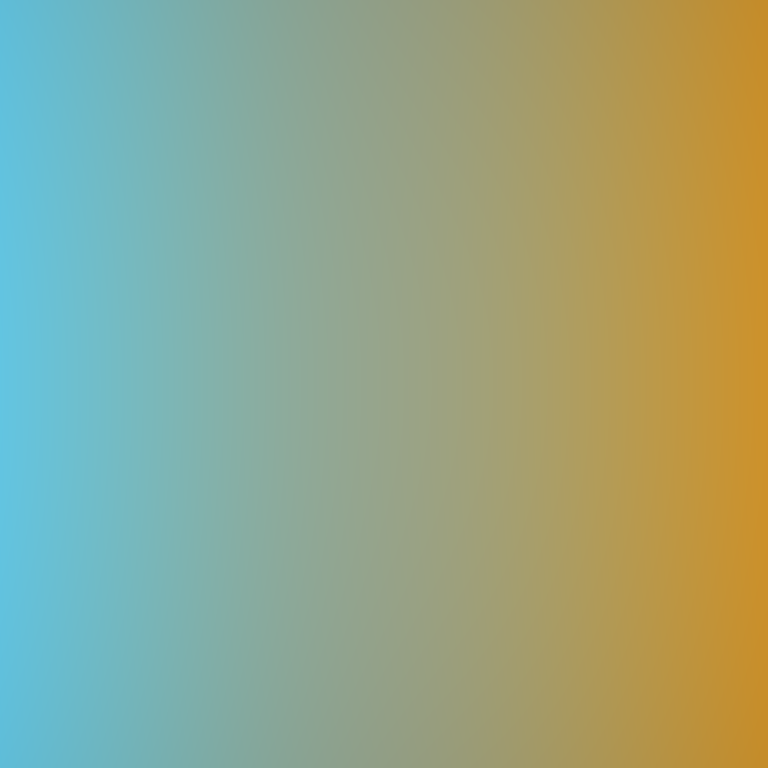
Abstract light effect, smooth gradient from soft blue to warm yellow, calm atmosphere, diffuse light, no room, no furniture, no objects.